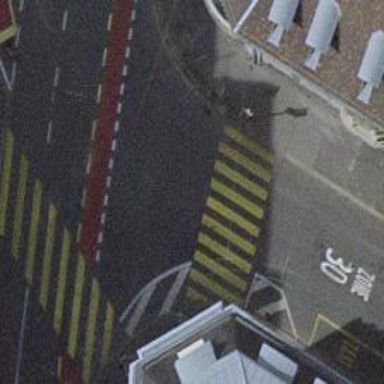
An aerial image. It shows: Crossing with traffic signals.